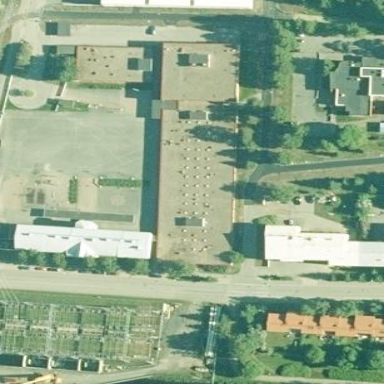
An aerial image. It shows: School building.